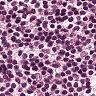
Metastatic tissue present: no